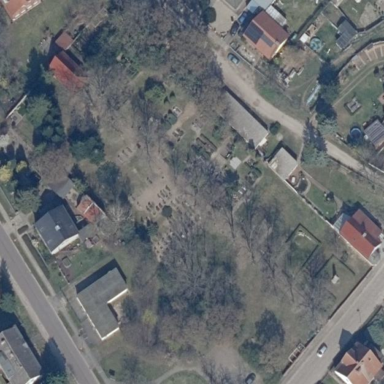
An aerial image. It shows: Cemetery.